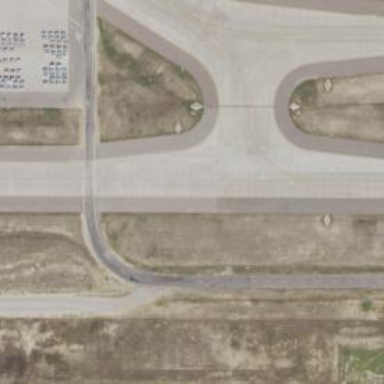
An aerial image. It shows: Image of taxiway at airport.